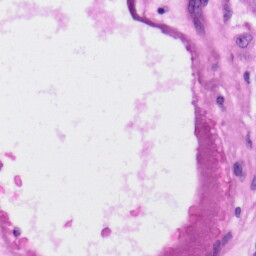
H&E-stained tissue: Skin